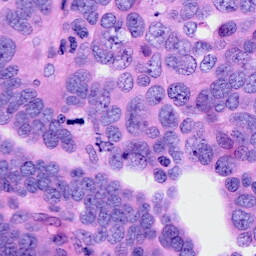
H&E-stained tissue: Ovarian